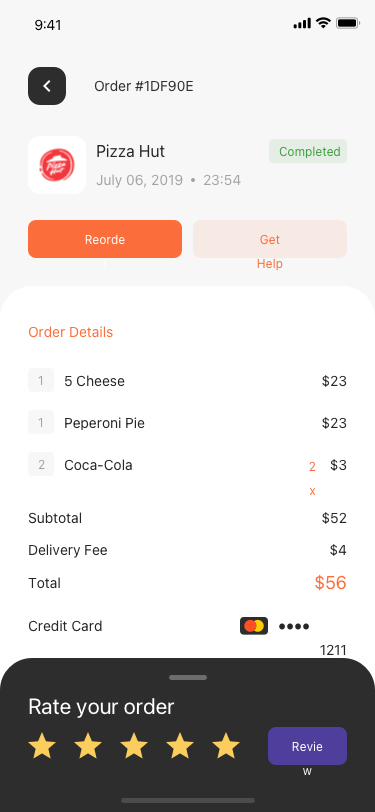
Text in this UI design:
5 Cheese Pie
$23
1
Peperoni Pie
$23
1
Coca-Cola
$3
2x
2
$4
Delivery Fee
$52
Subtotal
$56
Total
Credit Card
 1211
●●●●
Order Details
Pizza Hut
July 06, 2019
23:54
Completed
Reorder
Get Help
Rate your order
Review